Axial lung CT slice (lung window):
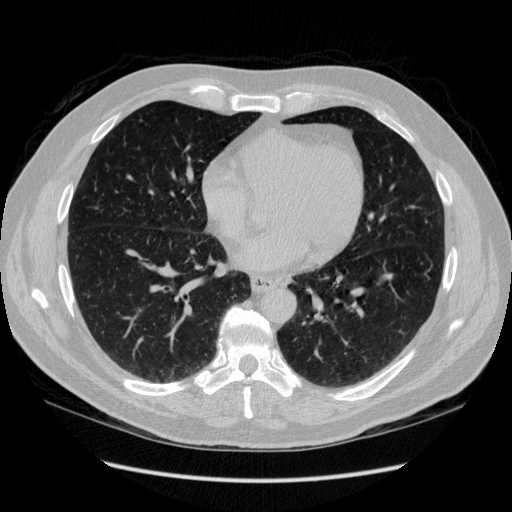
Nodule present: no